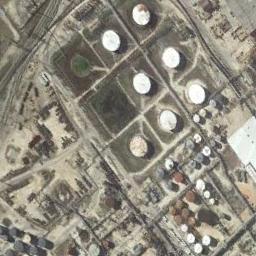
Label: storage tanks